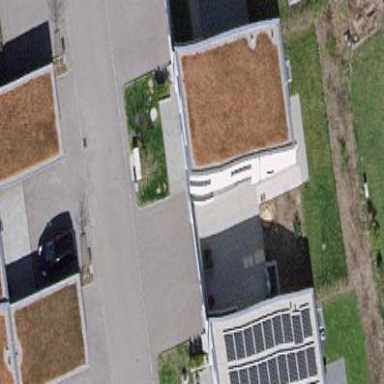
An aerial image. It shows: Building with flat roof.